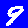
Digit: 9